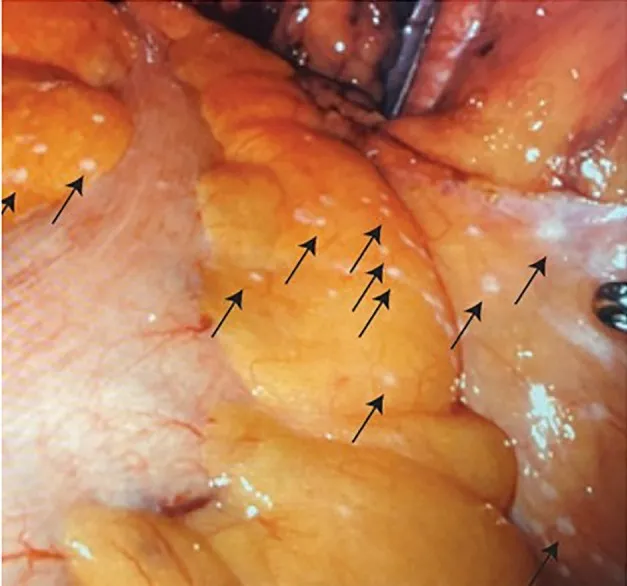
Numerous punctate white tumor deposits (indicated by arrows) on the peritoneum and epiploicae of the sigmoid colon.
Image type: endoscopy (gi_endoscopy)